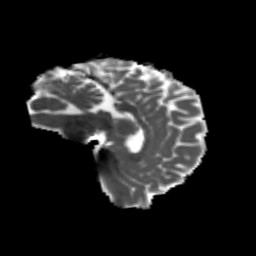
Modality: MD
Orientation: sagittal
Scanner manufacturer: siemens
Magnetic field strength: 3 T
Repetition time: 4.16 s
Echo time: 0.0806 s